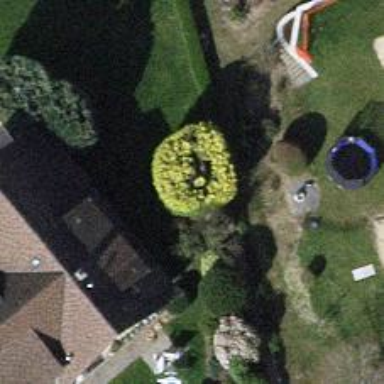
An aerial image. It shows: Garden tree with needle-leaved evergreen foliage.